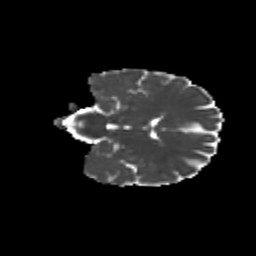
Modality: MD
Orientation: coronal
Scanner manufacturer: siemens
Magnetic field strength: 3 T
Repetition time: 9.2 s
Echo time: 0.084 s